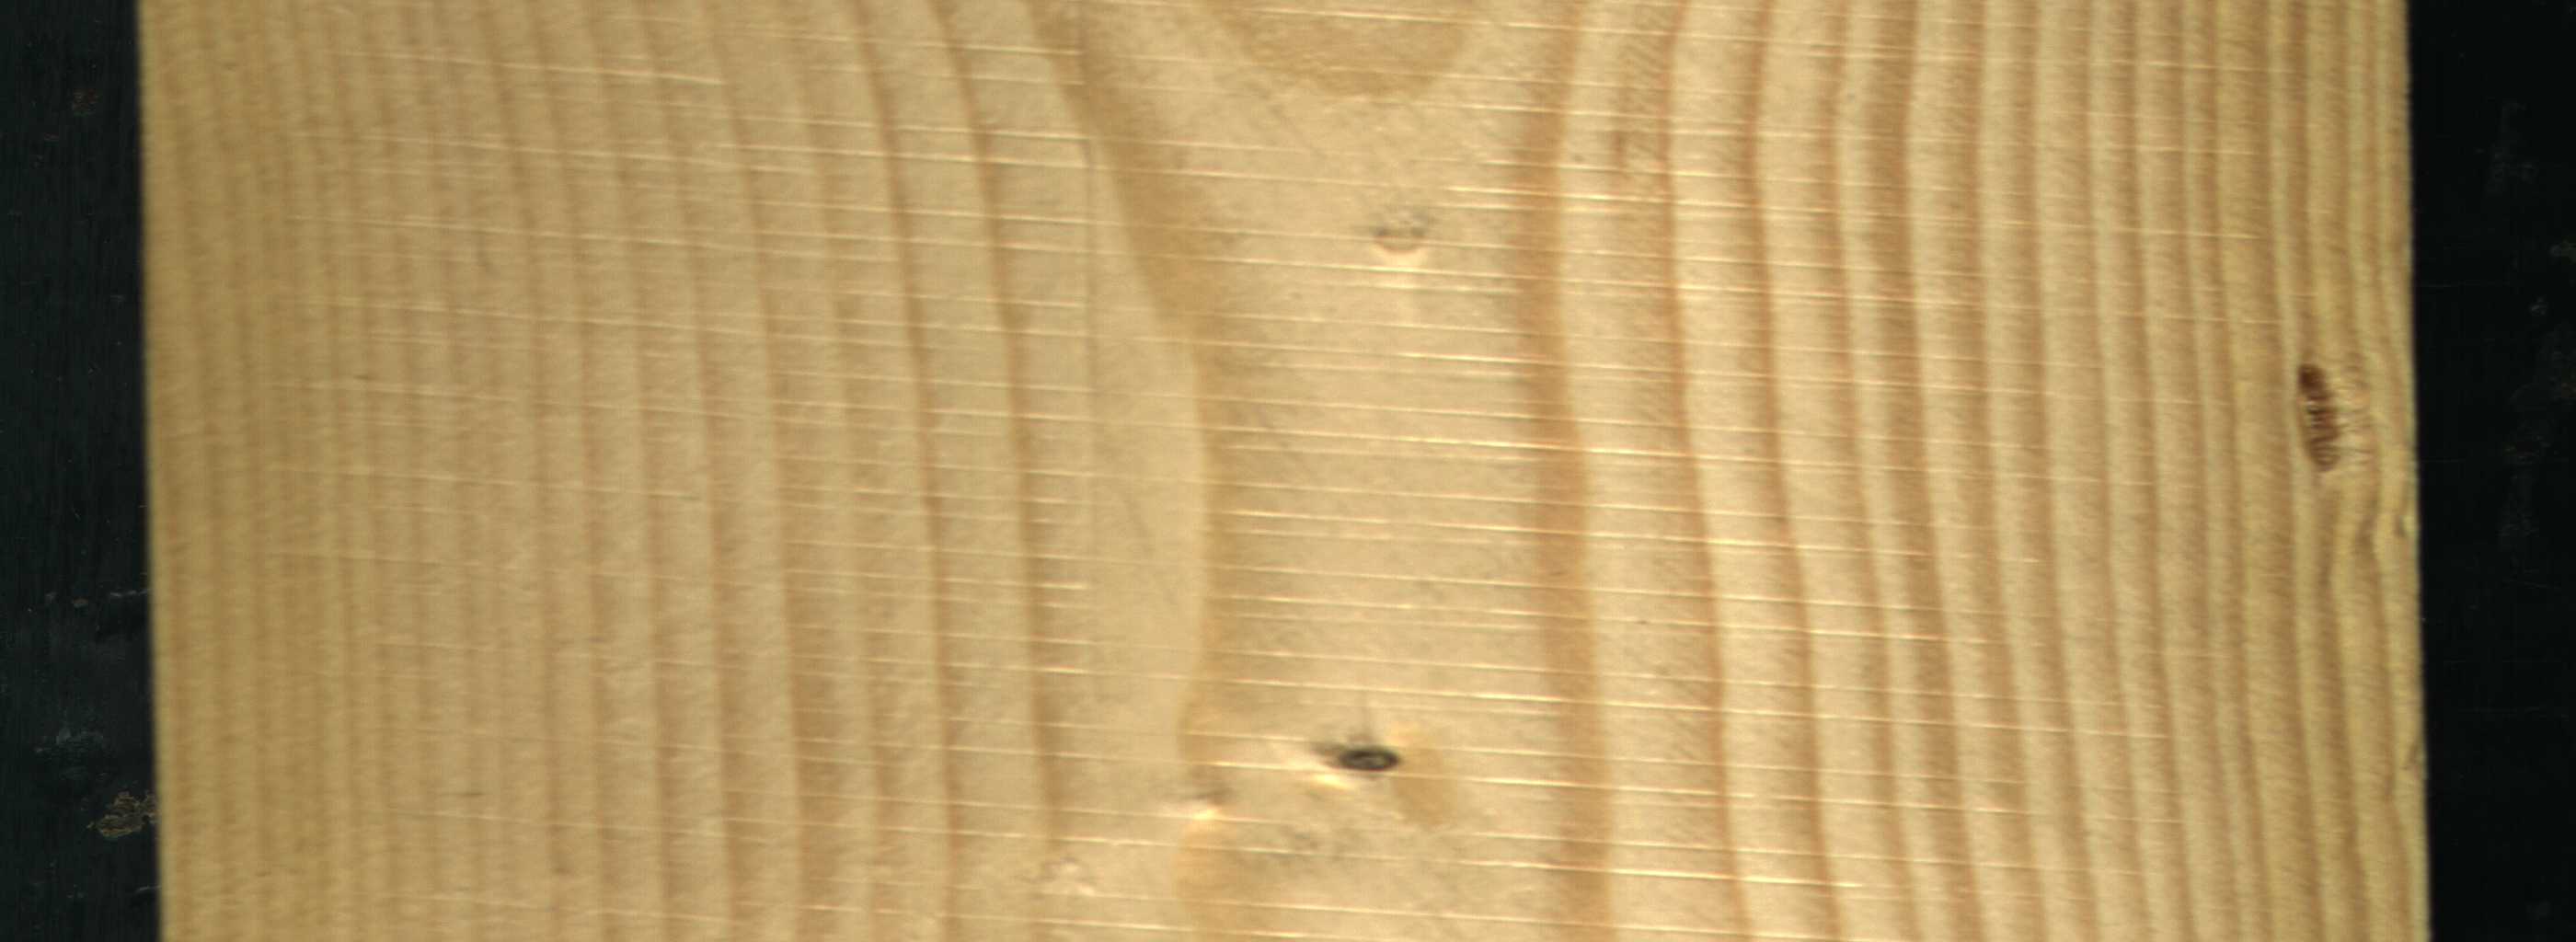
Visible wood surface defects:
resin
Live_Knot